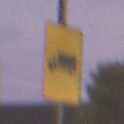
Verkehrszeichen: KFZZulaessigeGesamtmasse3Komma5TOhnePfeilsymbol
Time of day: Night
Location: Outdoor (Suburban)
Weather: PartlyCloudy
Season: NotSpecified
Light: Artificial